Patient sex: M
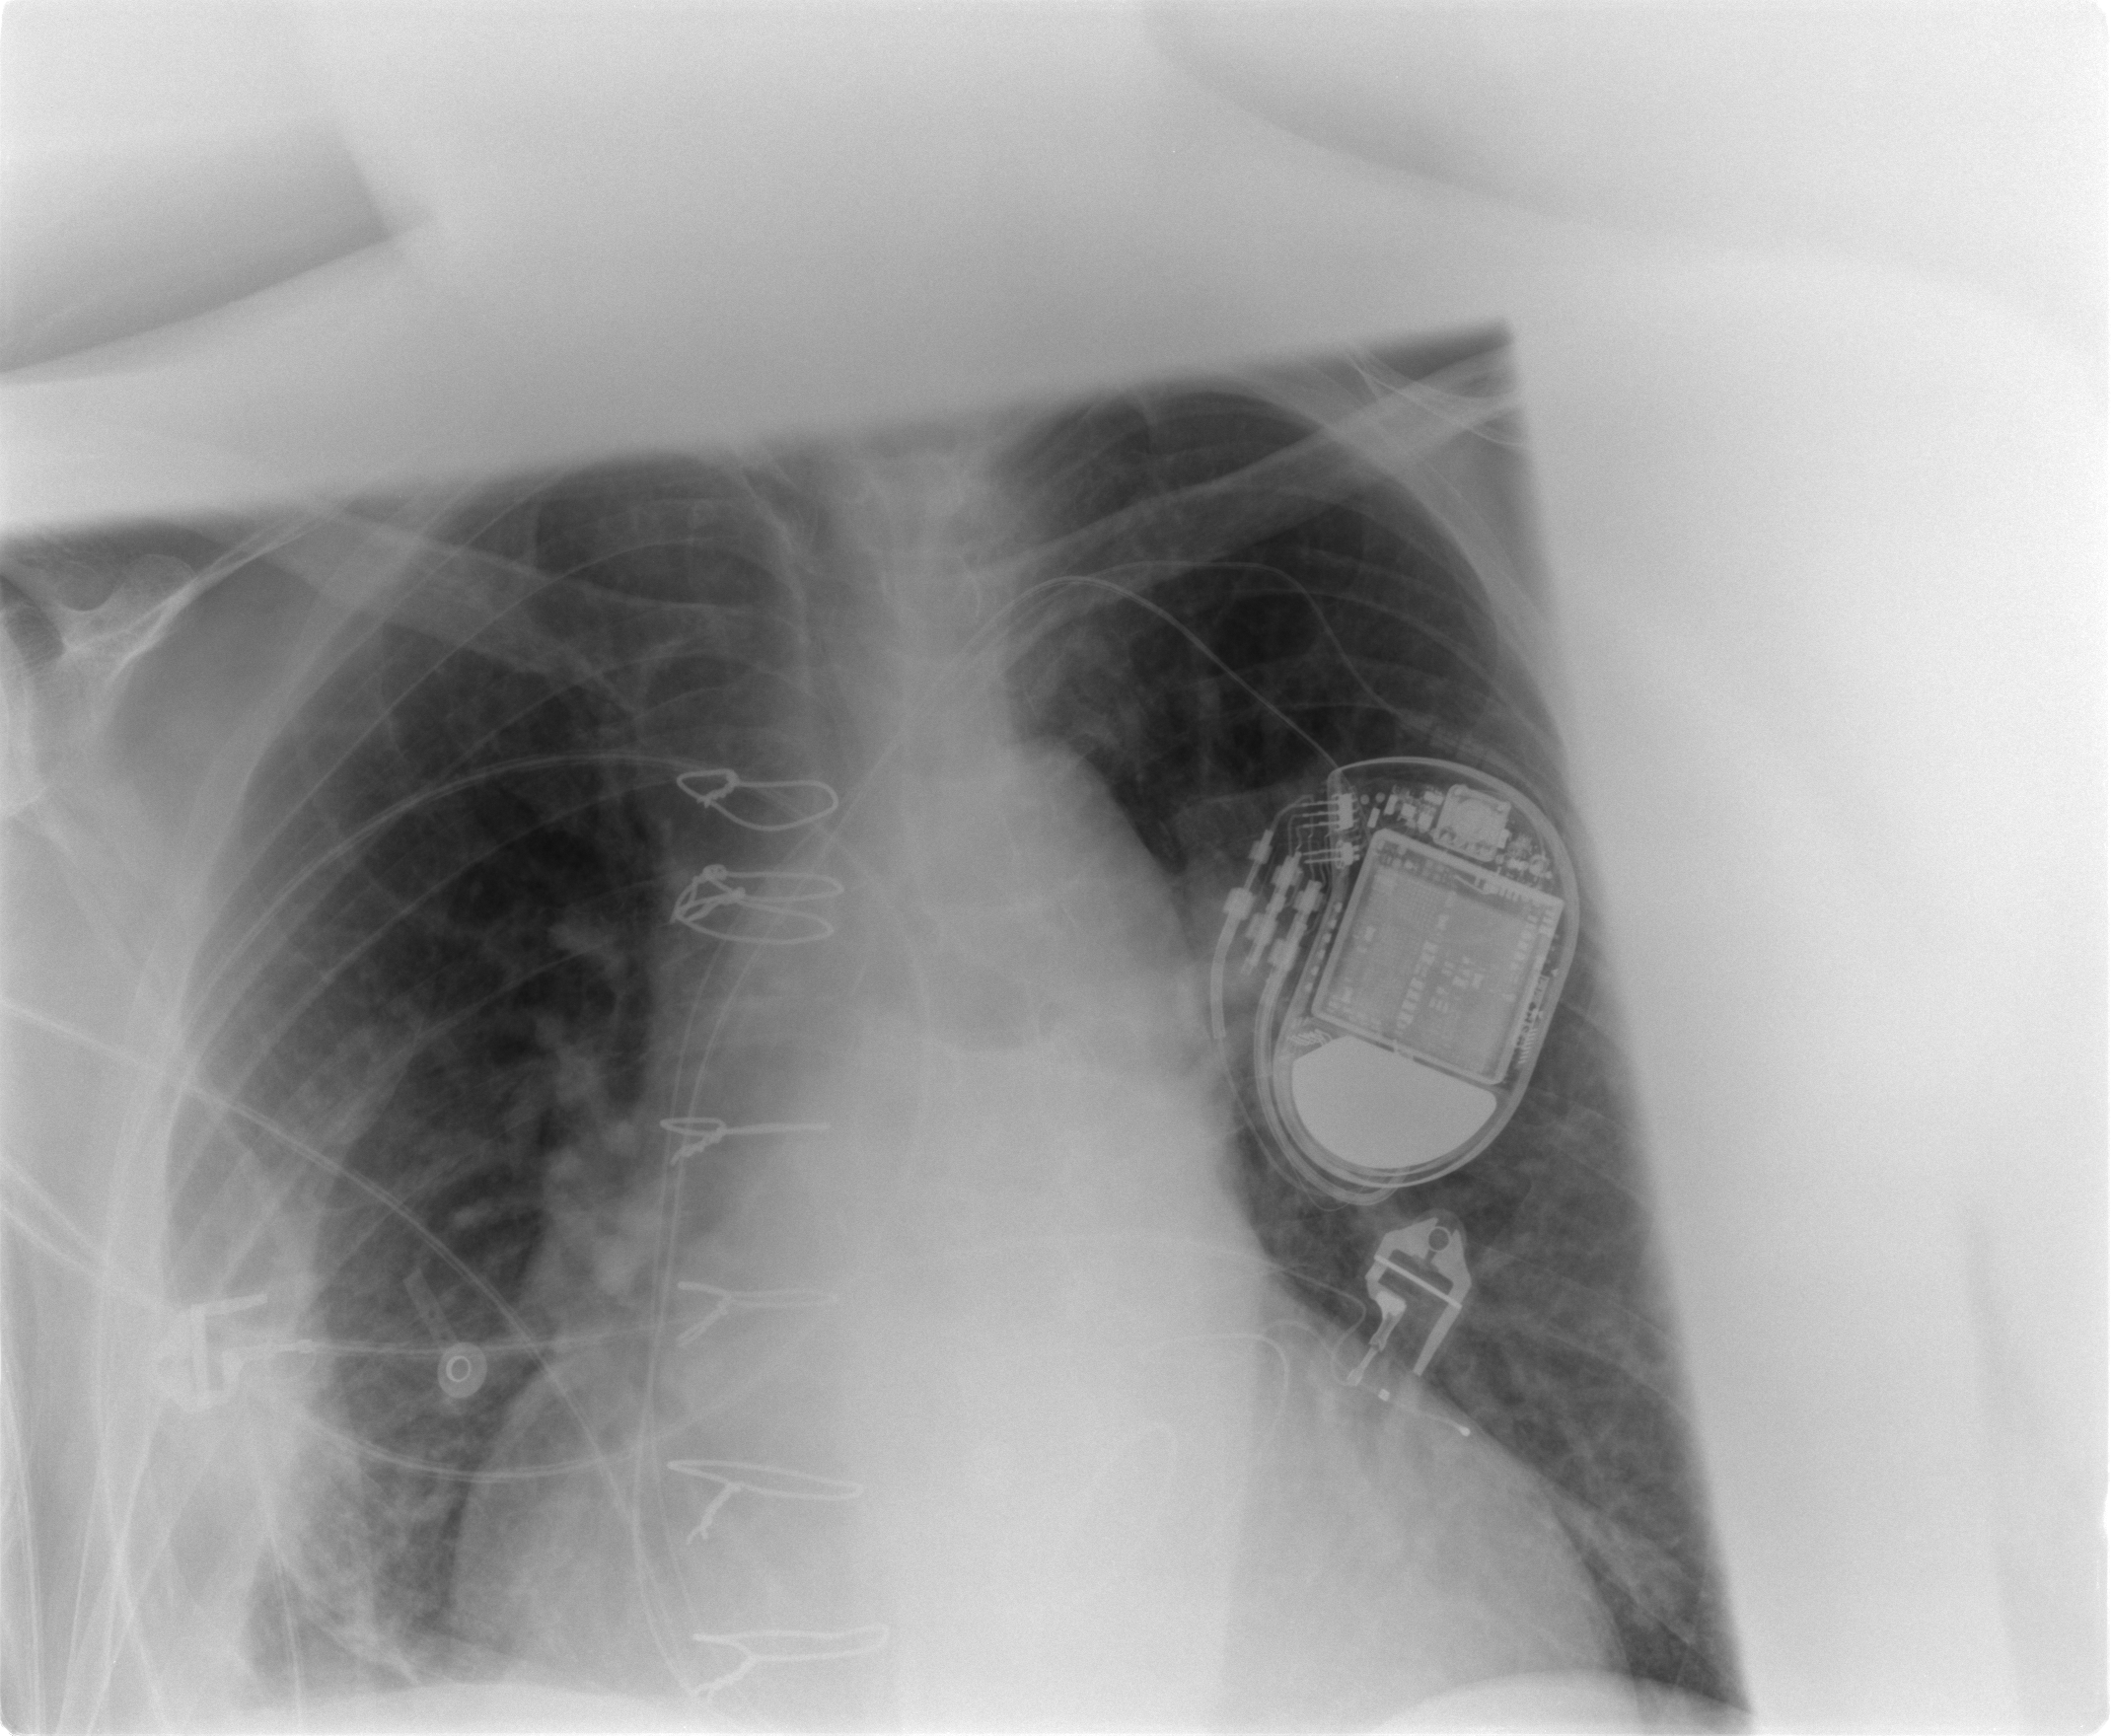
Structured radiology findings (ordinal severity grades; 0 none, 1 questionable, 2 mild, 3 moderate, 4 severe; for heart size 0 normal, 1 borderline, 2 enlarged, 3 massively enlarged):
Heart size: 2
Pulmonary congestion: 2
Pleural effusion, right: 2
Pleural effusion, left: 0
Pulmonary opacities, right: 1
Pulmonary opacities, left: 0
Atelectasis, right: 2
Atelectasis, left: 0